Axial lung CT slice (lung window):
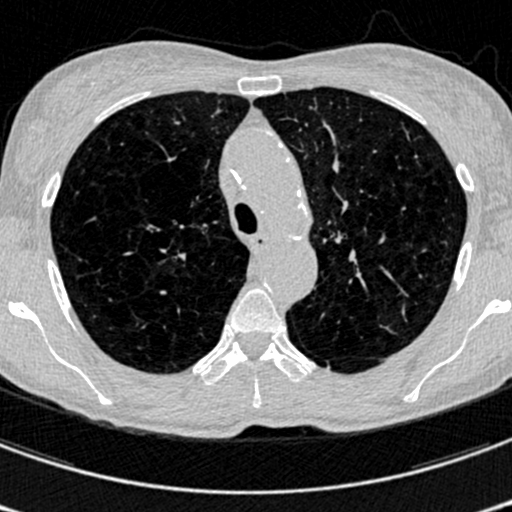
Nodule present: no